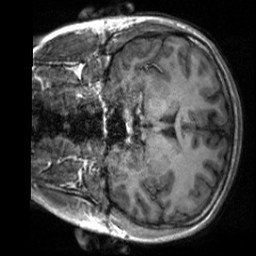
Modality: T1w
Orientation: coronal
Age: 21
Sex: female
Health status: healthy
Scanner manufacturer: siemens
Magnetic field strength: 3 T
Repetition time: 2 s
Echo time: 0.00232 s